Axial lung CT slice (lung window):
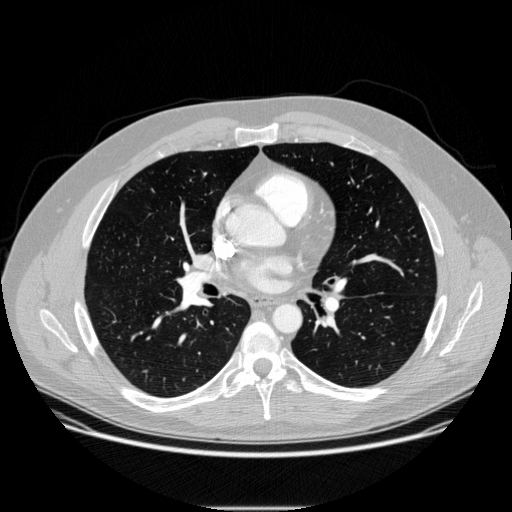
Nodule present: no